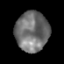
Tissue: prostate
Cell type: T cells
Senescence score: 0.3554
Nuclear area (px): 1299
Mean DAPI intensity: 112.536